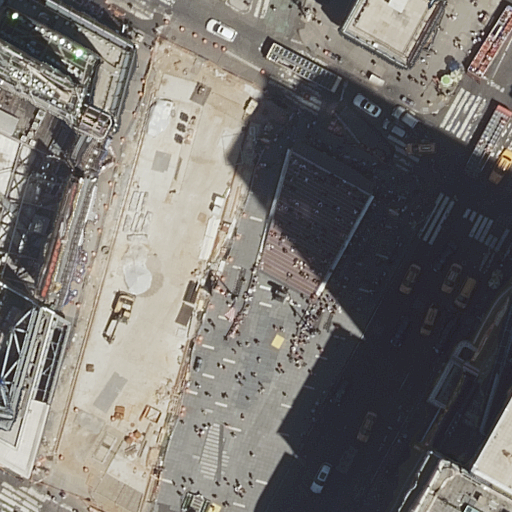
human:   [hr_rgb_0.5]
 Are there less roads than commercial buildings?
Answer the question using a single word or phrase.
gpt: no

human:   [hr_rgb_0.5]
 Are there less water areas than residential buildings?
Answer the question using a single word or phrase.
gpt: yes

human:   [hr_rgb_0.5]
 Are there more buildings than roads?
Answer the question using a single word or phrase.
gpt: no

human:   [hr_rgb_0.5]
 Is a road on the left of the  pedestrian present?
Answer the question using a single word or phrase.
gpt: no

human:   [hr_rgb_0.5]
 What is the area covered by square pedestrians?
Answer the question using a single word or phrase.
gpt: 0m2

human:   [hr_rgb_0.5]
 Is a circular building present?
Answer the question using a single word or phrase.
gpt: no

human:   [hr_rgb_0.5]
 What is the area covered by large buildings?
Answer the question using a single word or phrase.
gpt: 3541m2

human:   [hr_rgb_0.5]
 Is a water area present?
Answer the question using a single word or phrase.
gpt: no

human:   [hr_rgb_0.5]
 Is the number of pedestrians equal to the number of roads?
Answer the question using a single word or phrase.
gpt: no

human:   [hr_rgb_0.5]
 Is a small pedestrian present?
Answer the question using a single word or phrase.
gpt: yes

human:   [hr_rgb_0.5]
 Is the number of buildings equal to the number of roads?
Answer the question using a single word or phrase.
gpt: yes

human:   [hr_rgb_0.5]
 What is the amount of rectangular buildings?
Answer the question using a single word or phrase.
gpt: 7

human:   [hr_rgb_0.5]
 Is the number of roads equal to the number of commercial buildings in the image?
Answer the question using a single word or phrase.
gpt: no

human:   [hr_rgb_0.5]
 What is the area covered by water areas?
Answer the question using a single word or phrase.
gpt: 0m2

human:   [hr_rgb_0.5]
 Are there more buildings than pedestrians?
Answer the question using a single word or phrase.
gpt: yes

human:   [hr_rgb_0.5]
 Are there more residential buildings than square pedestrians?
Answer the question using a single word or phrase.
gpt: yes

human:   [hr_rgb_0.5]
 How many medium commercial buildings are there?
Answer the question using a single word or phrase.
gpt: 0

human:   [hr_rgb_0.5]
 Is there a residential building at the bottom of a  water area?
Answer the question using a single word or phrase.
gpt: no

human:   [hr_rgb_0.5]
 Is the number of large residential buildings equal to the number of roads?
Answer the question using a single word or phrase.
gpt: no

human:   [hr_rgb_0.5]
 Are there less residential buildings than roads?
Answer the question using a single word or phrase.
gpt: no

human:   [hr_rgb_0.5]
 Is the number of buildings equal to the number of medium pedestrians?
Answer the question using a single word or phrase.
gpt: no

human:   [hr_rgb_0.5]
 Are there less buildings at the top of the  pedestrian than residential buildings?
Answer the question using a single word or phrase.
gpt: no

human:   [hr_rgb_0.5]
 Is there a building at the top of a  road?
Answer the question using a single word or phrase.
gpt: yes

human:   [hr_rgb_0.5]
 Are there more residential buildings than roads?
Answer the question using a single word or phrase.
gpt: no

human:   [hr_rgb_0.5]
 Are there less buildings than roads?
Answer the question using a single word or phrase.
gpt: no

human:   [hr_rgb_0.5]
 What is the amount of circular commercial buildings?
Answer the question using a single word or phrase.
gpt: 0

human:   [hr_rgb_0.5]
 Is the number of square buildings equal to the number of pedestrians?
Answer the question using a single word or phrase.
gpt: no

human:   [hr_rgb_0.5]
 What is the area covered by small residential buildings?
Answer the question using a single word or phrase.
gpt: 19m2

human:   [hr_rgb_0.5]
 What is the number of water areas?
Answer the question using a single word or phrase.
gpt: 0

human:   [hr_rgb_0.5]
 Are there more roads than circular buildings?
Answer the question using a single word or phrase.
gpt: yes

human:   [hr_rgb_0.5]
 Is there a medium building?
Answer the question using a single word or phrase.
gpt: yes

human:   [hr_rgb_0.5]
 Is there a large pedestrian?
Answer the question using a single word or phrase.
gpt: no

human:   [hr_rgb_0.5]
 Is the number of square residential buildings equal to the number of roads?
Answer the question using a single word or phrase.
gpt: no

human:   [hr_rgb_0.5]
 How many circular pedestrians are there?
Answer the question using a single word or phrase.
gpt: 0

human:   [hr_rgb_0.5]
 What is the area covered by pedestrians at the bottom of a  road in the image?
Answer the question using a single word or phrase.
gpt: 20m2

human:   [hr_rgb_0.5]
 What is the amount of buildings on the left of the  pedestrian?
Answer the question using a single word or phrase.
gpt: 0